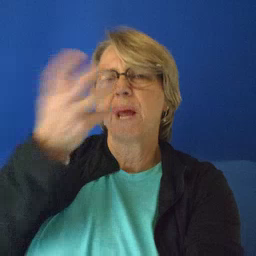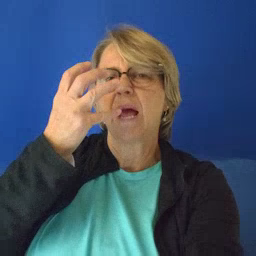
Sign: mad